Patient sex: M
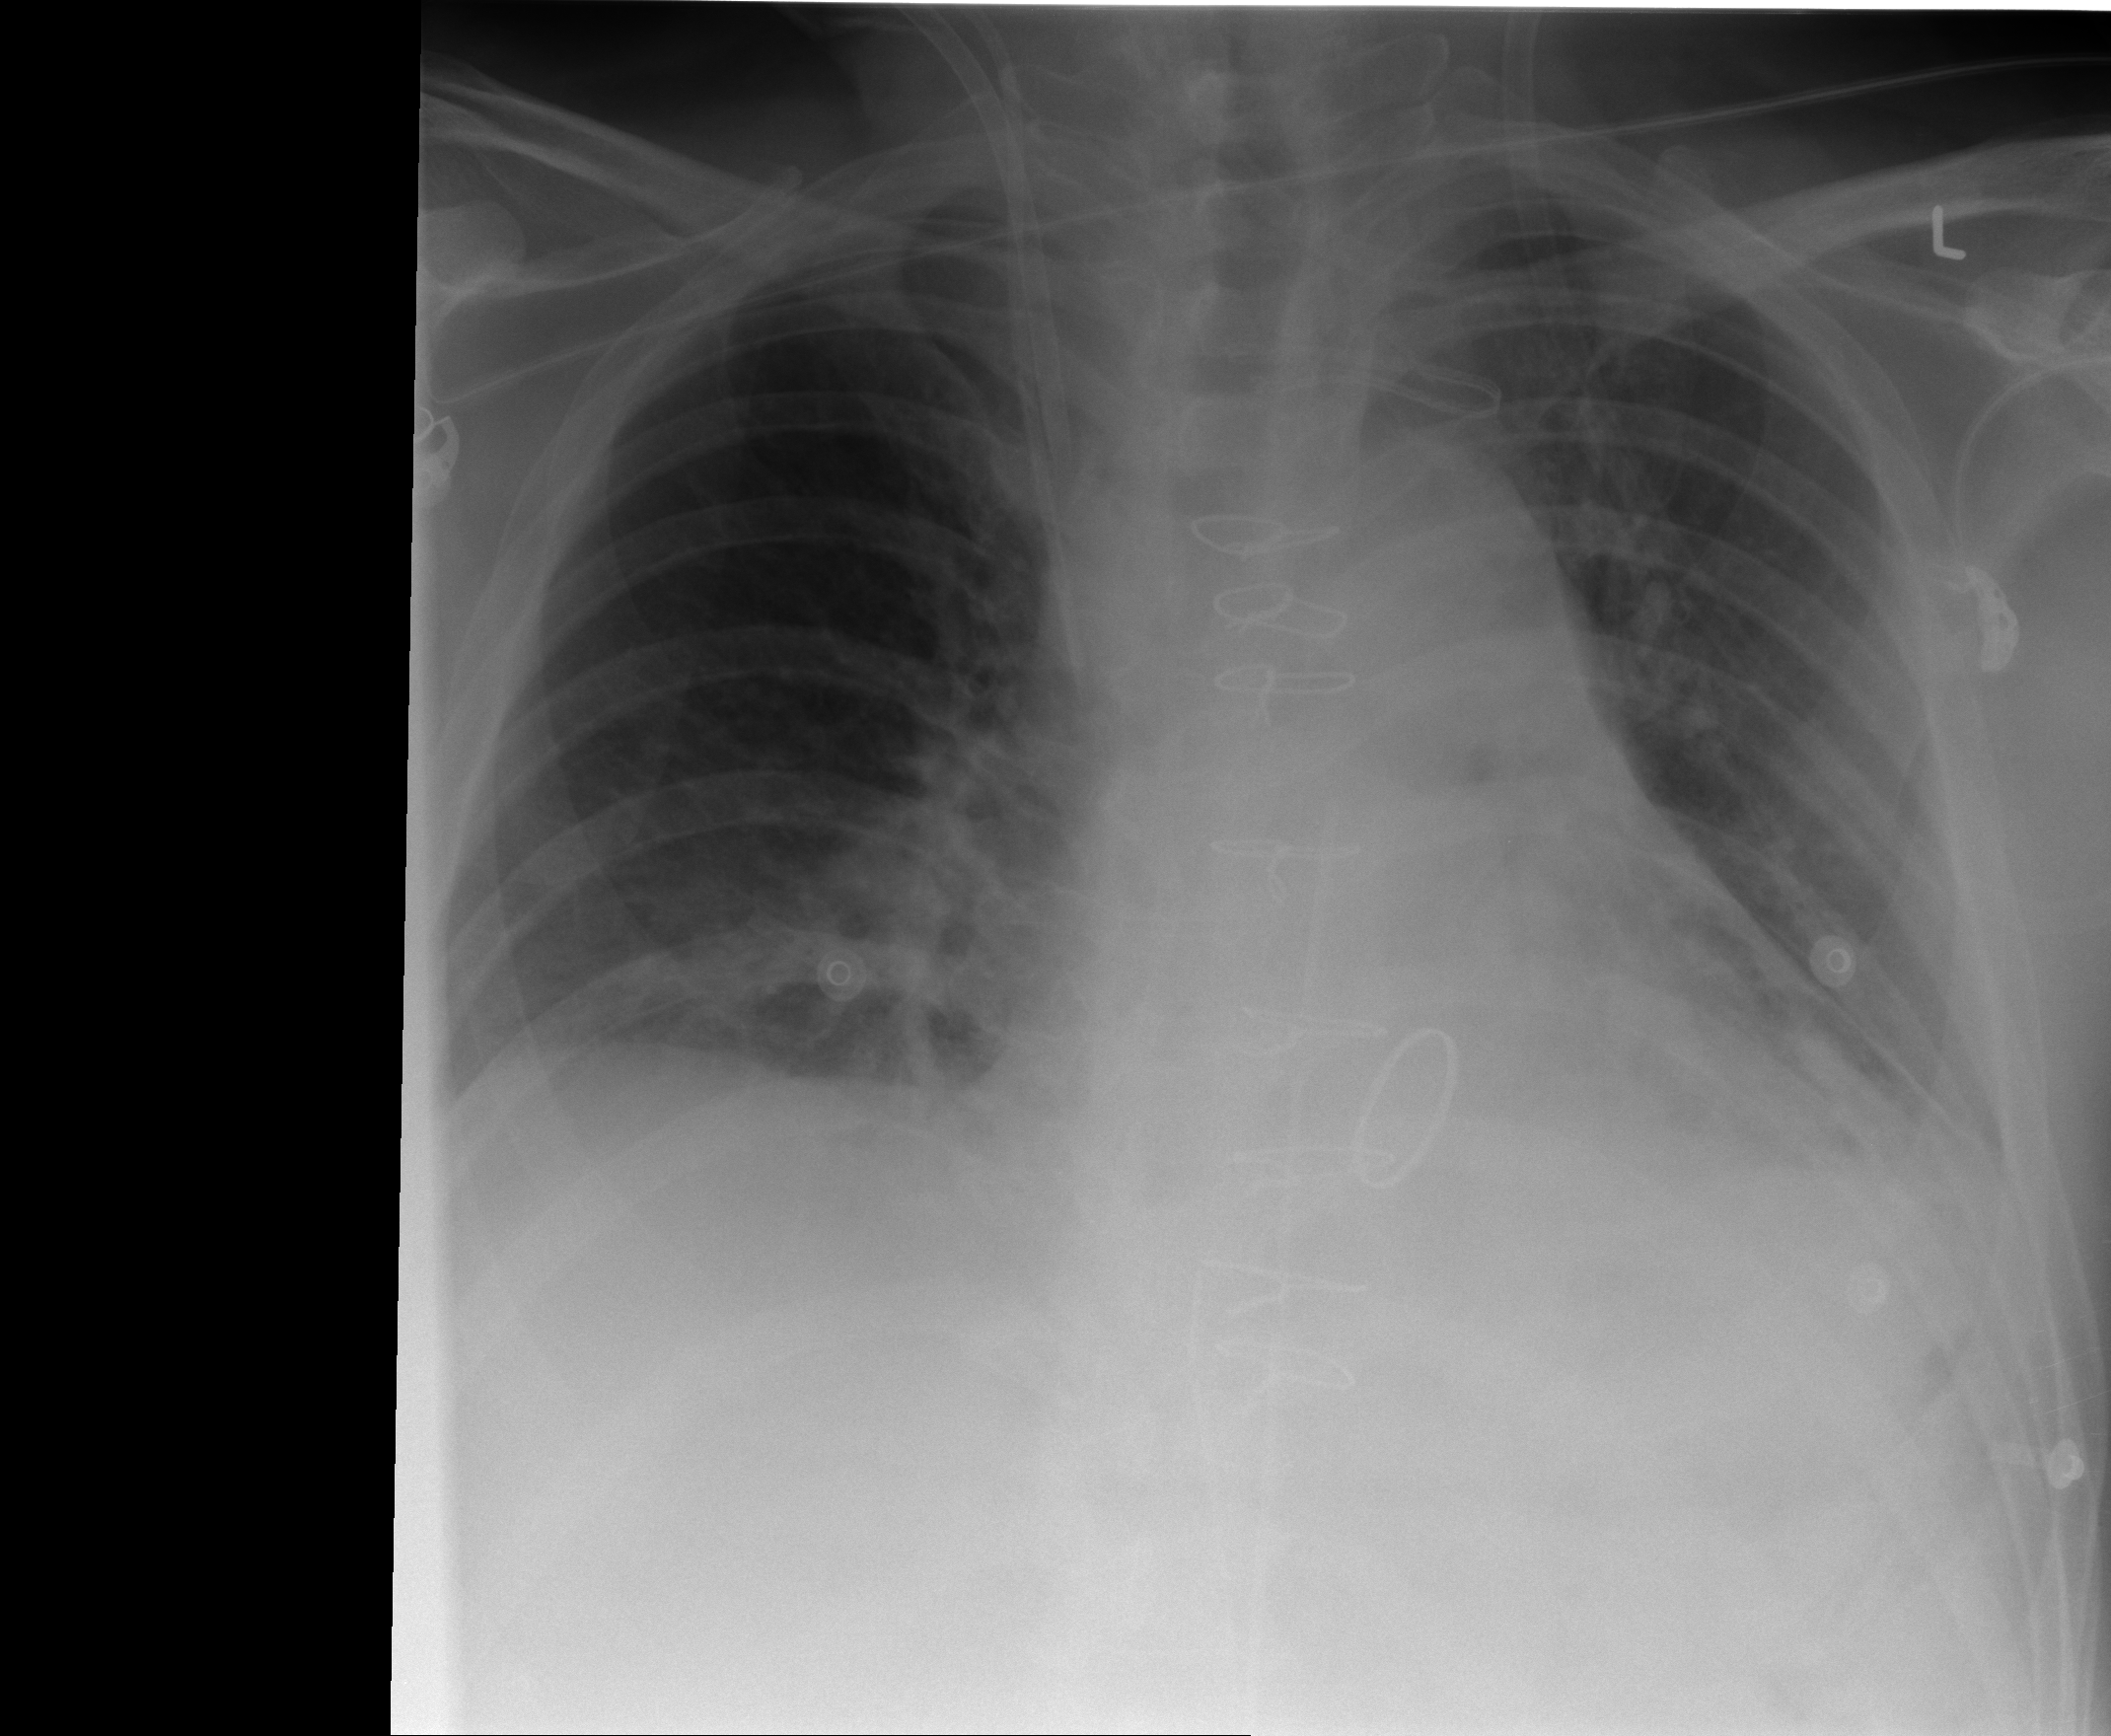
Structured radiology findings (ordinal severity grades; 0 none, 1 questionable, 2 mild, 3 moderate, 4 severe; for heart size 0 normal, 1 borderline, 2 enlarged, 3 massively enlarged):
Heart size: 0
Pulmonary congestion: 0
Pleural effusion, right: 0
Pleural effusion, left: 0
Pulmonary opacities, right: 0
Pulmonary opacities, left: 0
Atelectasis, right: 3
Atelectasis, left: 3